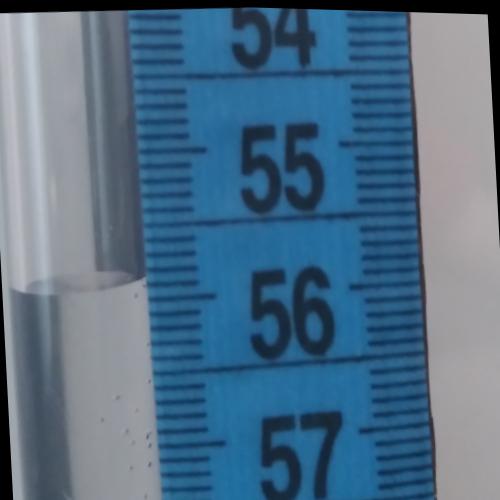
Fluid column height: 55.9 cm